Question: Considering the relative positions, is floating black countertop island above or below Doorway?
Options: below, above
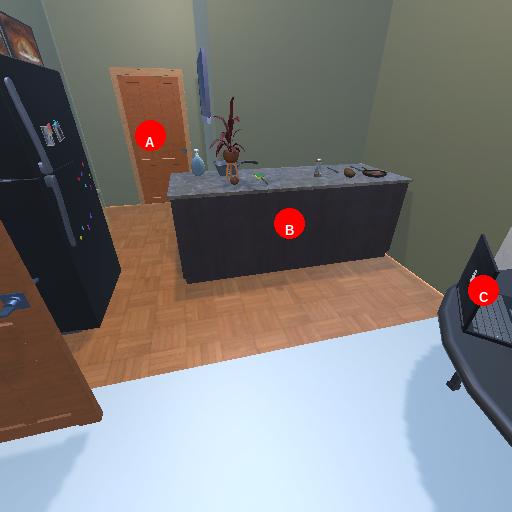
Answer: below